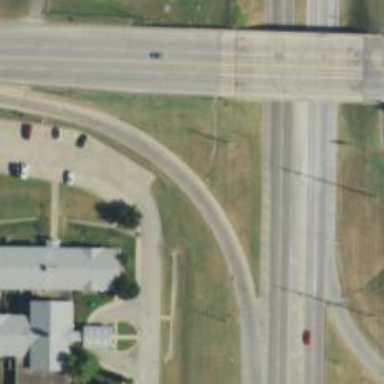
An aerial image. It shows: Trunk link highway.